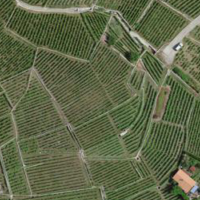
EUNIS habitat code: 40
Species observed at this site:
Podarcis muralis
Crocidura russula
Lampyris noctiluca
Vespa crabro
Macroglossum stellatarum
Vanessa atalanta
Phoenicurus ochruros
Xylocopa violacea
Osmia cornuta